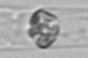
Label: Dactyliosolen_blavyanus